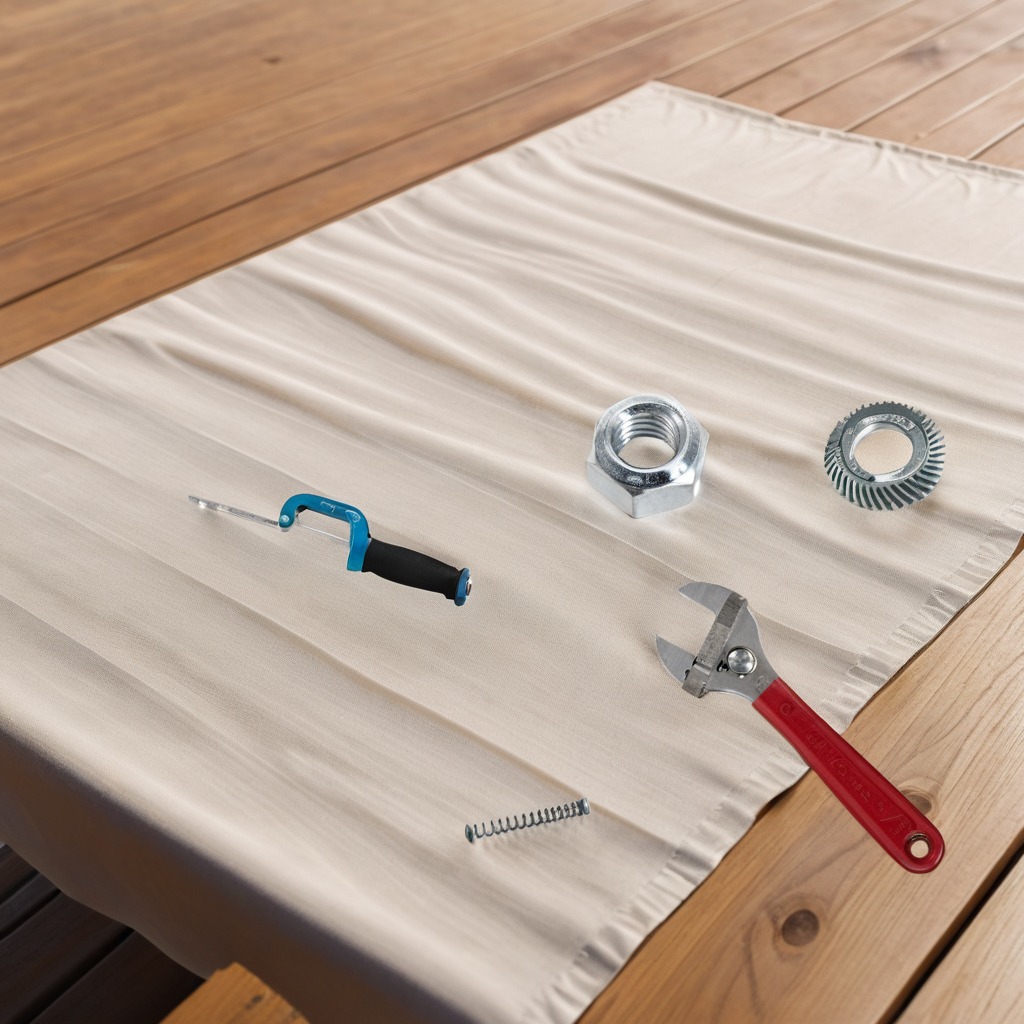
A steel gear with teeth, a coiled metal spring, a handheld metal saw, a metal nut, and a wrench are lying on a wooden table in an outdoor workshop during daytime bright natural light soft shadows worn but beneath the cloth.